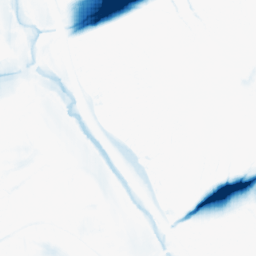
Category: morphological
Decomposition family: morphological_ellipse
Decomposition parameters: operation: closing
width: 50
height: 10
Upsampling method: sinc_blackman
Upsampling parameters: scale: 2
kernel_size: 4
Upsampling scale: 2